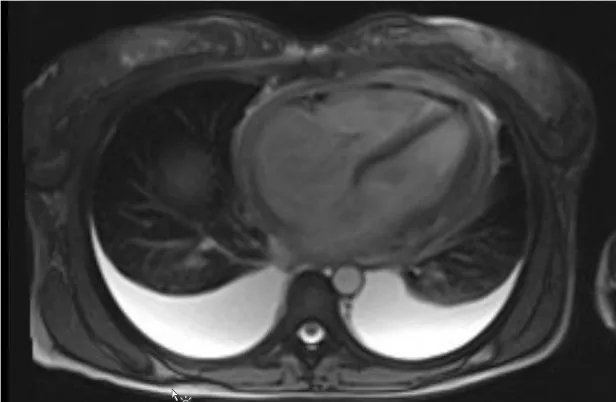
Magnetic resonance imaging shows diffuse pericardial thickening with only minimal amount of effusion.
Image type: radiology (mri)